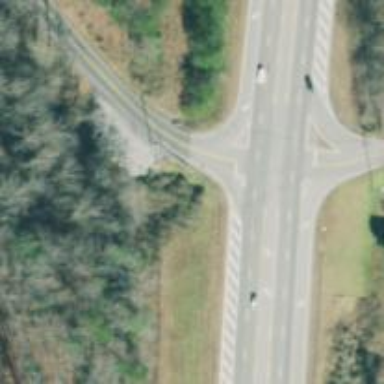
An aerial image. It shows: Asphalt trunk link road.